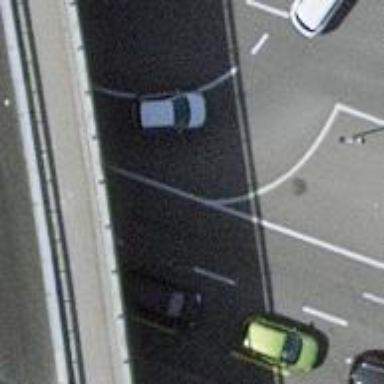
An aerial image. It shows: Secondary road with asphalt surface. It has lanes for both sidewalk and cycleway.